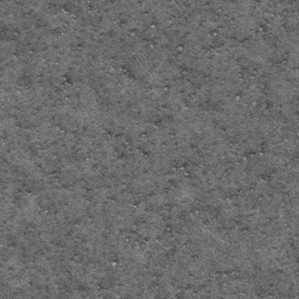
Label: frost